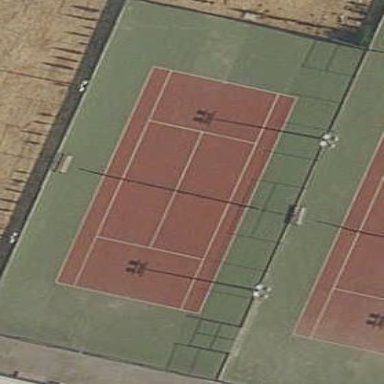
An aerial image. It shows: Tennis court on pitch designated for leisure land.